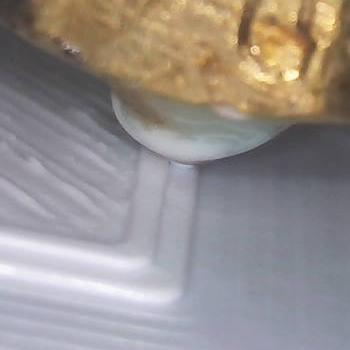
Flow rate: 84%